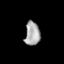
Tissue: lung
Cell type: T cells
Senescence score: 0.1387
Nuclear area (px): 352
Mean DAPI intensity: 166.821